Field crop: maize
Growth stage: 2
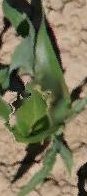
Species: maize